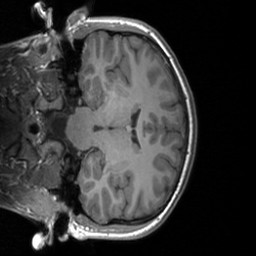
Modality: T1w
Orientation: coronal
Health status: healthy
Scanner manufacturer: siemens
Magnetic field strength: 3 T
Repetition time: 1.9 s
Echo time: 0.00226 s